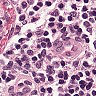
Metastatic tissue present: no